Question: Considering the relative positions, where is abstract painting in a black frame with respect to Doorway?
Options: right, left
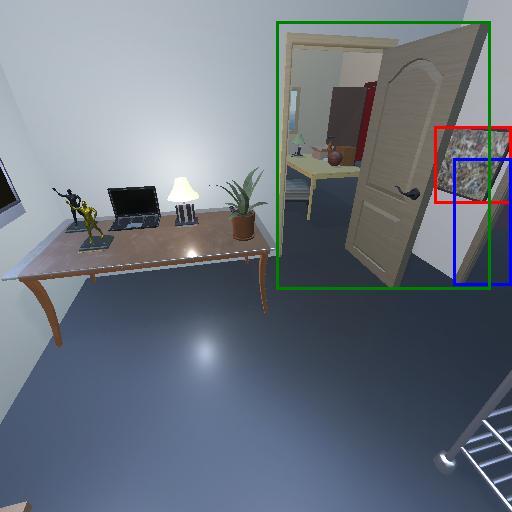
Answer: right